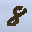
Label: 8